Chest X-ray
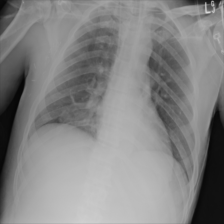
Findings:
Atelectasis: positive
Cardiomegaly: negative
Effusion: negative
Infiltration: negative
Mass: negative
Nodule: negative
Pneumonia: negative
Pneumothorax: negative
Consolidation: negative
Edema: negative
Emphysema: negative
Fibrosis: negative
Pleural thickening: negative
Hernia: negative